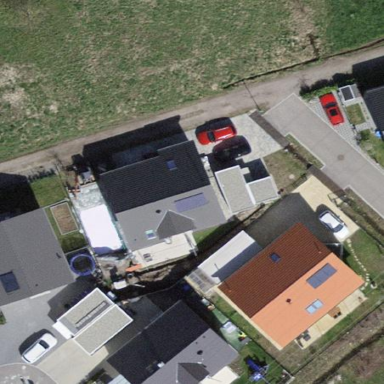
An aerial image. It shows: Detached building with gabled roof.